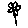
Label: flower